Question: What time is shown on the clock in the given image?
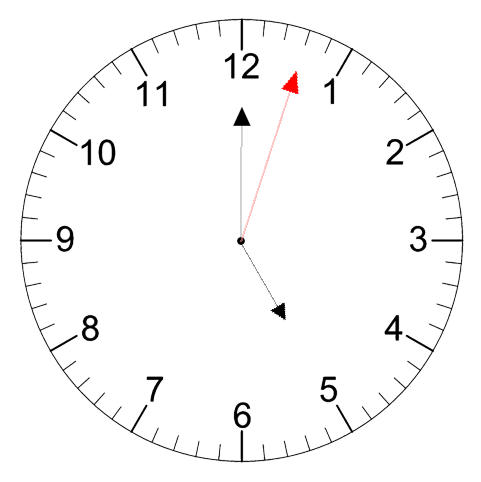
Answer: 05:00:03